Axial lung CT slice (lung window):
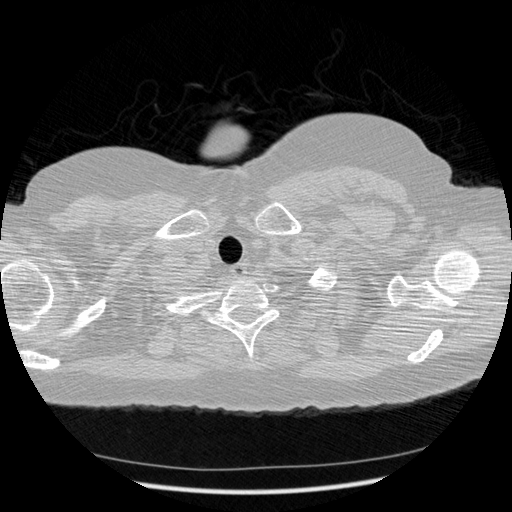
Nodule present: no